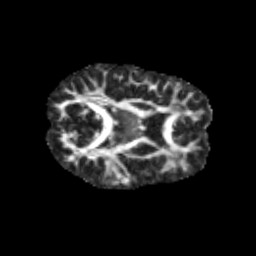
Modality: FA
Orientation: axial
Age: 10
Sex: female
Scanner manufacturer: siemens
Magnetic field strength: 3 T
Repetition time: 3.8 s
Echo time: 0.07 s